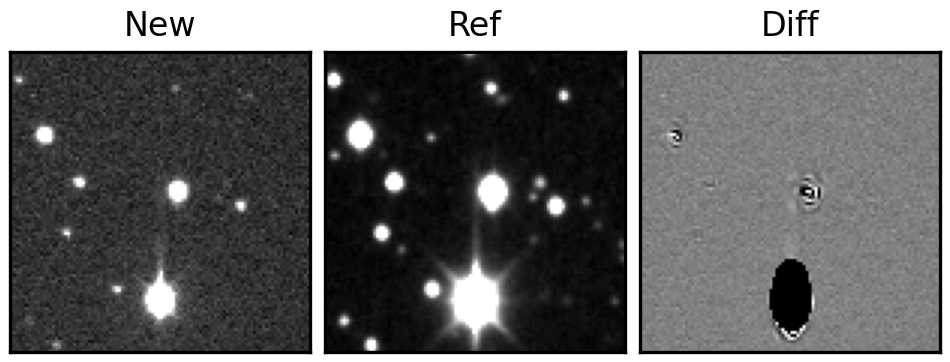
Label: bogus